Question: I am trying to answer <URL> but err:
'''
forall(t in 0..4){
a[t]<=z[t];
-a[t]<=z[t];
x[t+1]==x[t]+v[t];
v[t+1]==v[t]+a[t];
}
'''

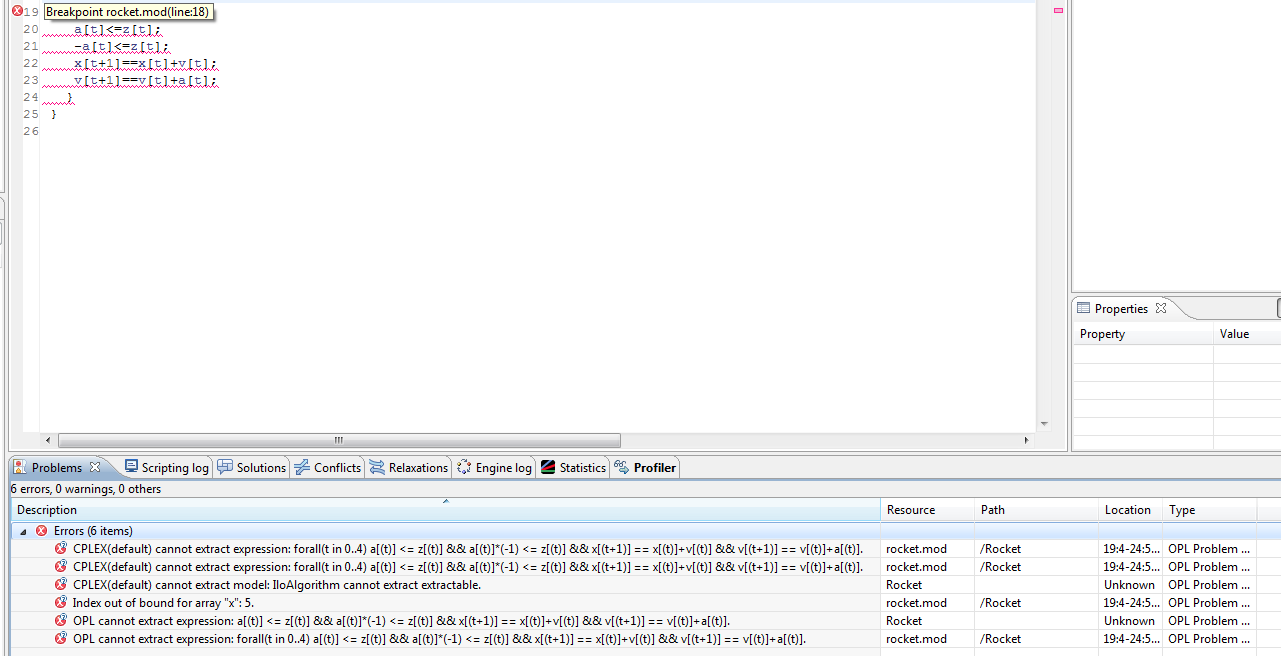
Answer: The recursive equation enters into un-initialized interval hence index out of exeption. You can avoid this bug by tweaking: initialize not-needed valuations and assign them to zero.
This creates some overhead but simplifies the logic, cannot think about any simpler way to do this.